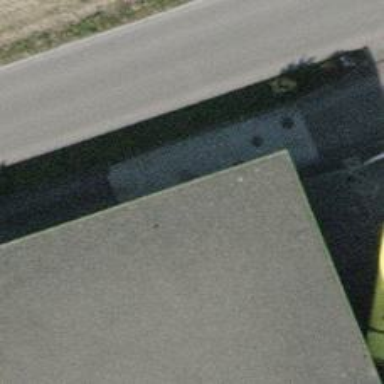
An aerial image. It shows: Fuel station.